Interaction volume radius: 10 \u00c5
Interaction volume height: 25 \u00c5
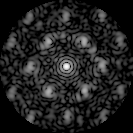
Disorder parameter: 0.5536